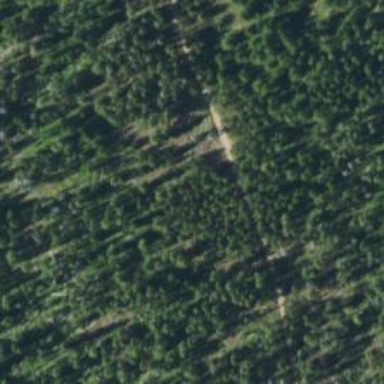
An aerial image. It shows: Trail track.